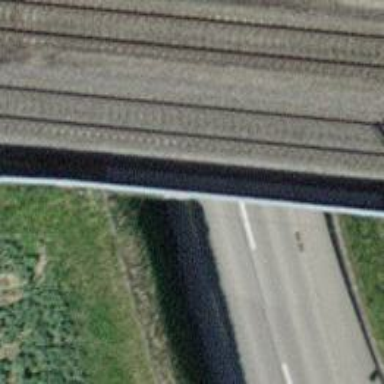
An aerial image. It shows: Secondary road with asphalt surface passing through tunnel.